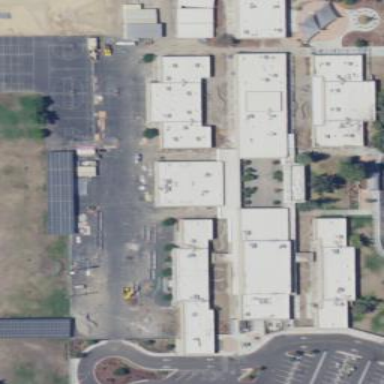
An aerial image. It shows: Asphalt schoolyard.